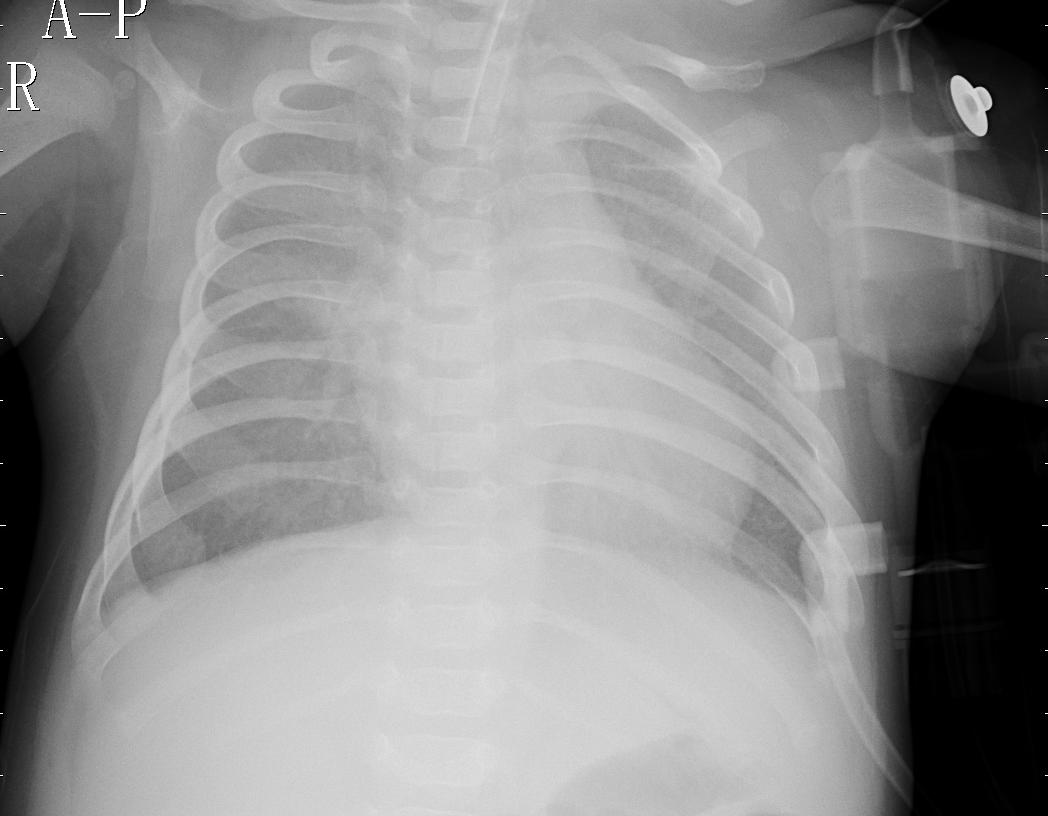
Diagnosis: PNEUMONIA